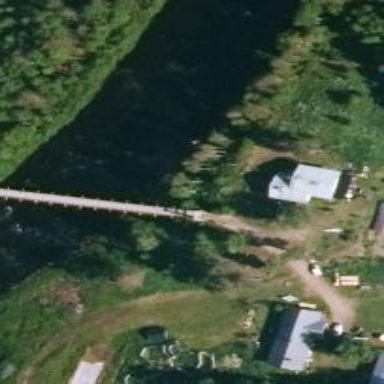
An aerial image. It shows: Simple-suspension bridge over track.